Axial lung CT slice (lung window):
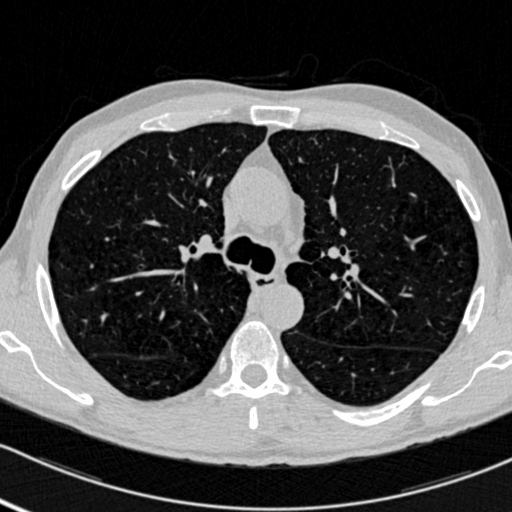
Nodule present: no